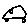
Label: car